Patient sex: M
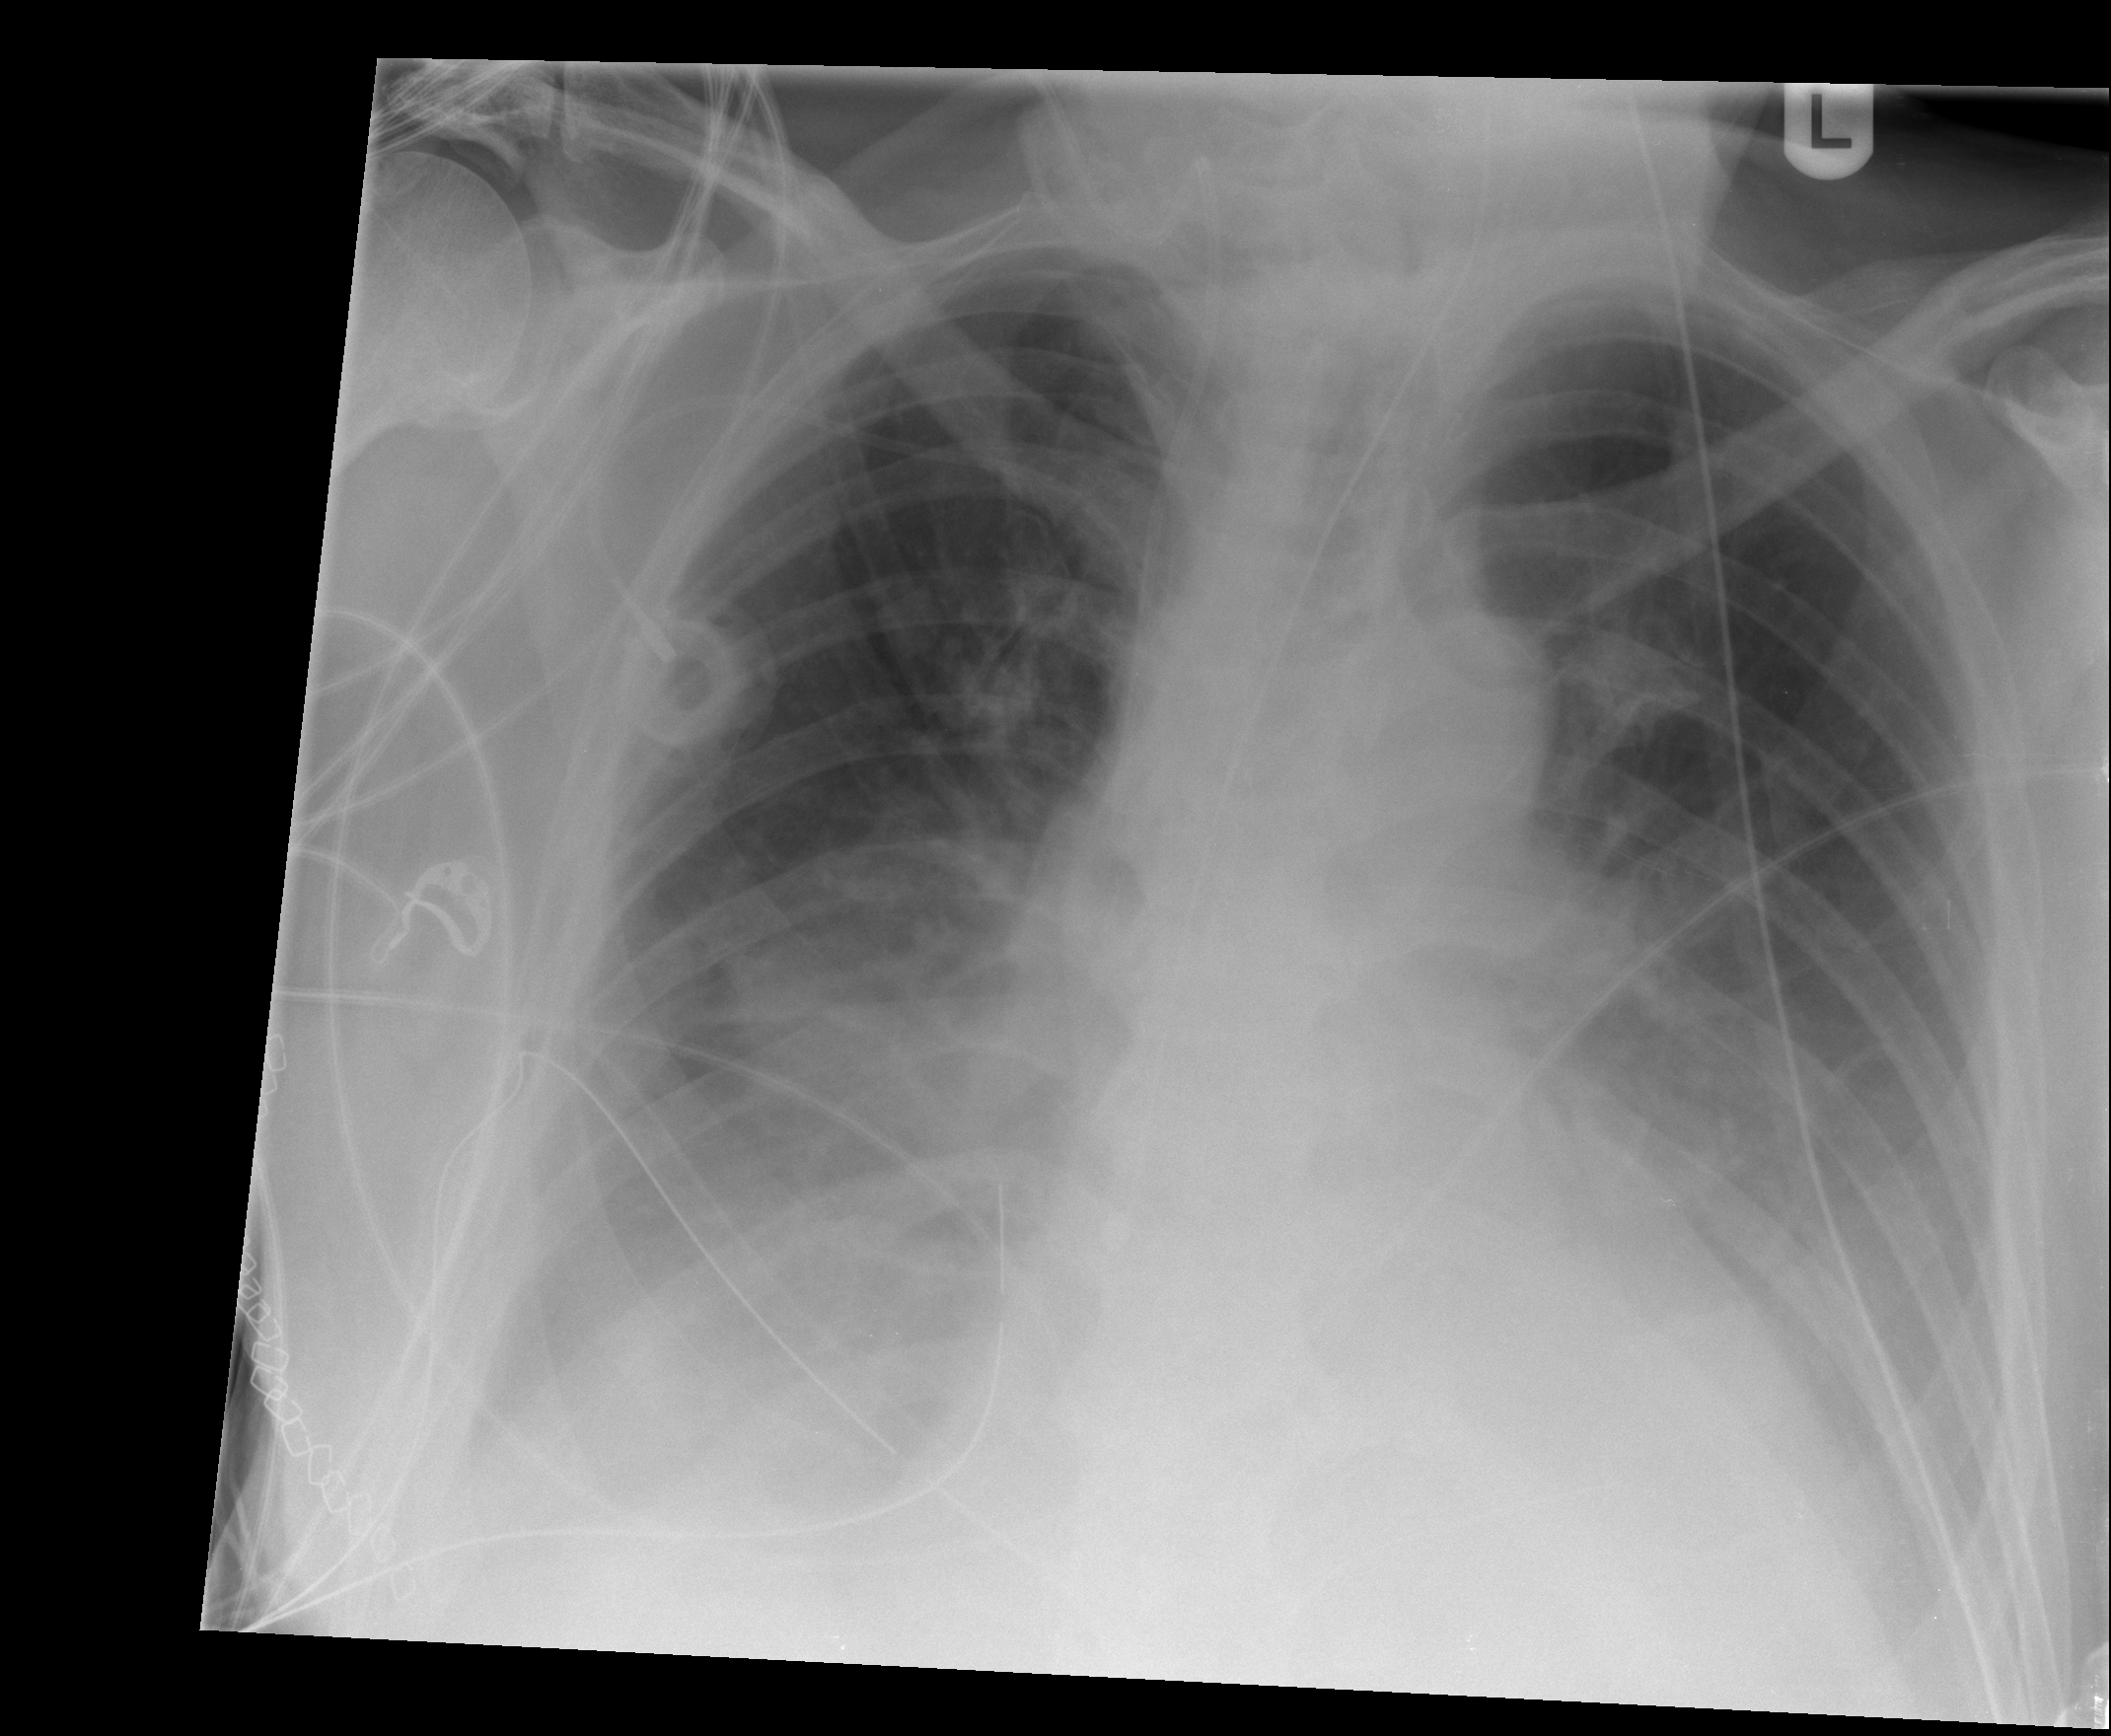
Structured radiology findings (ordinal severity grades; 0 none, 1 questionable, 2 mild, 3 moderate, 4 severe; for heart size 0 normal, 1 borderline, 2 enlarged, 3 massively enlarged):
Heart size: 0
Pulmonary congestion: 0
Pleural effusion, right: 2
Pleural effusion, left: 2
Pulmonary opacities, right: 1
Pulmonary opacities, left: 0
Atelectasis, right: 2
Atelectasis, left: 2